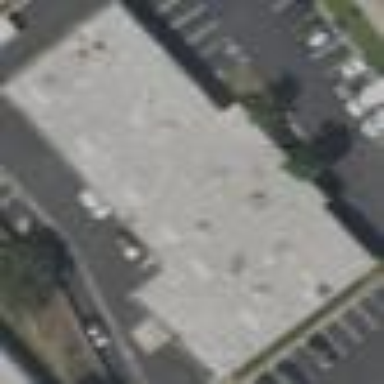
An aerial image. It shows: Commercial building.